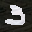
Label: 3